Field crop: maize
Growth stage: 1
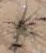
Species: salsola